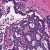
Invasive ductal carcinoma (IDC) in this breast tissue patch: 1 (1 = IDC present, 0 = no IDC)